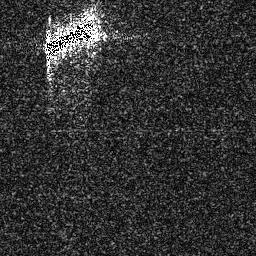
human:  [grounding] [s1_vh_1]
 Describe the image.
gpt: In the satellite image, there is  <ref>1 large ship </ref> <box>[[16, 5, 36, 23, 0]]</box> located at top left.